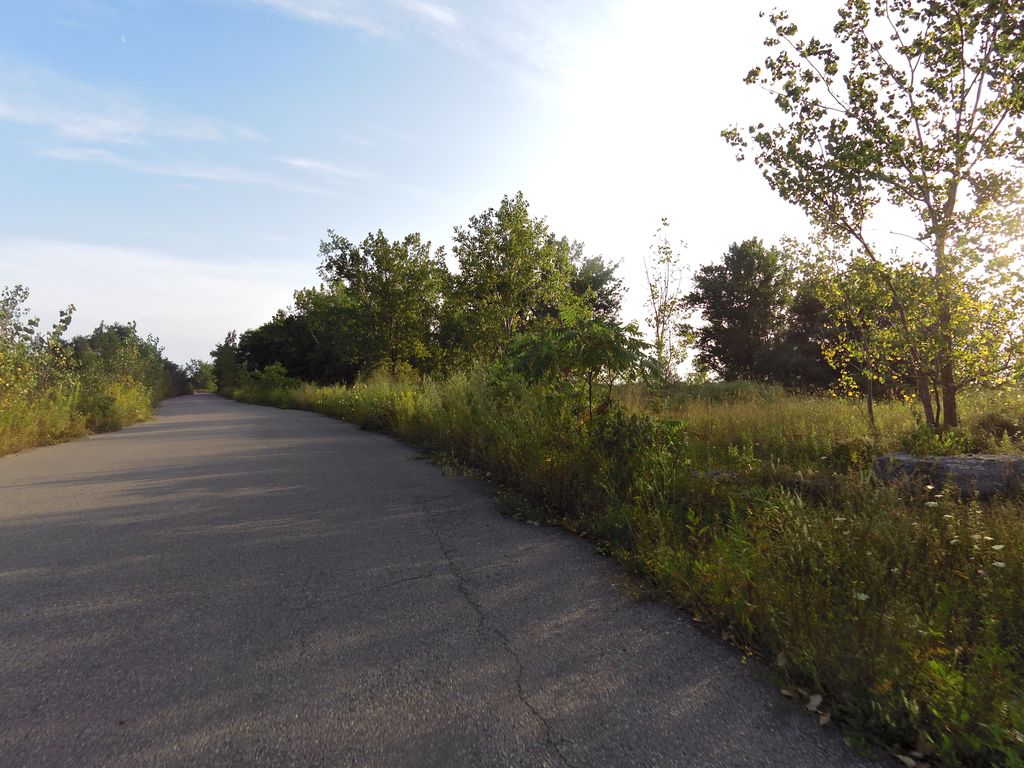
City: toronto